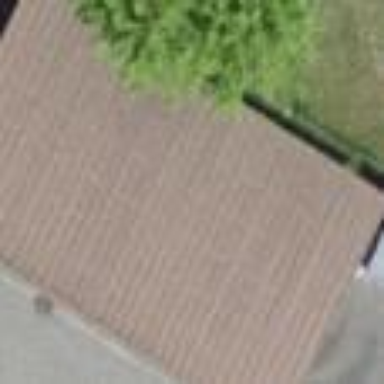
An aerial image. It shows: View of roof of building.